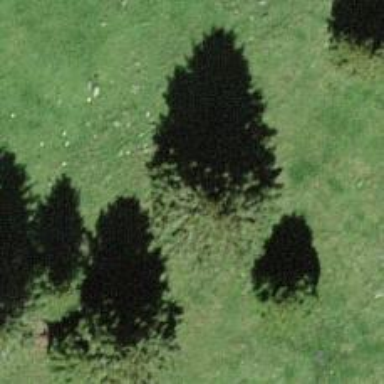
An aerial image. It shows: Needle-leaved tree in nature.